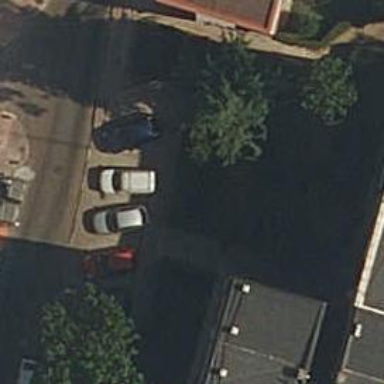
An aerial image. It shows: Footway surfaced with paving stones.